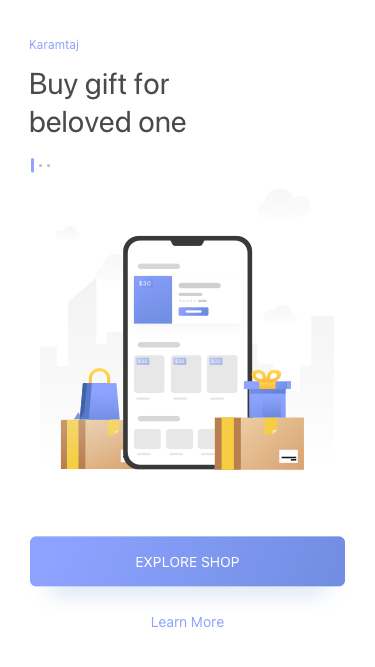
Text in this UI design:
Learn More
Explore Shop
Buy gift for beloved one
Karamtaj